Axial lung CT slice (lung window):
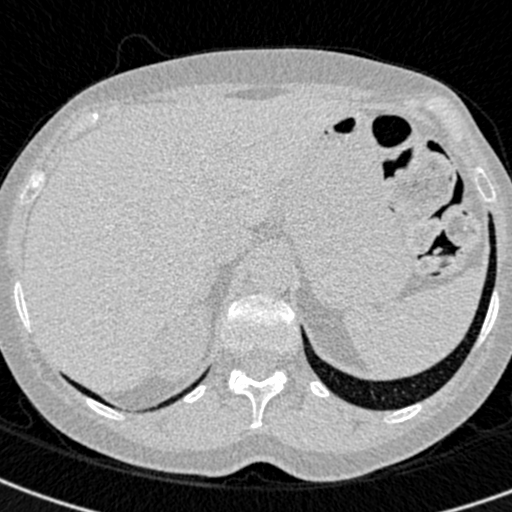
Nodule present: no